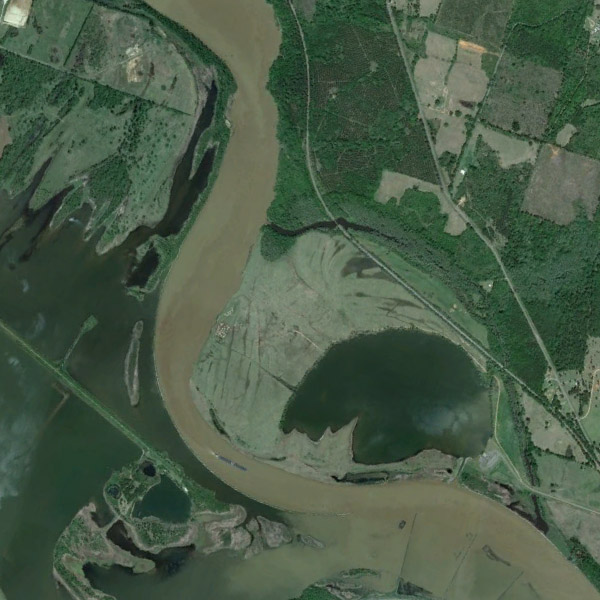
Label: River